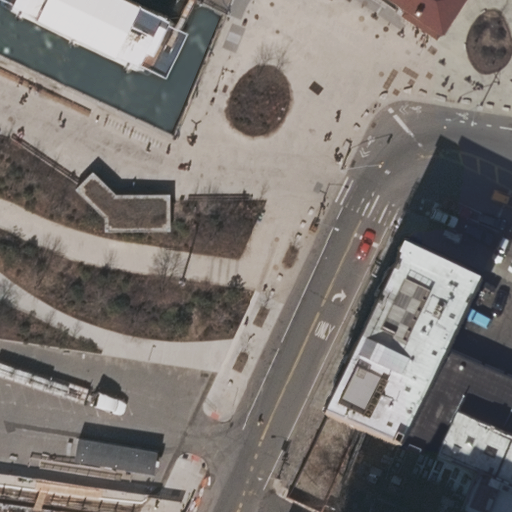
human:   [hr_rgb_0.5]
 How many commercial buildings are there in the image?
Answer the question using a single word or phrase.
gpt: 0

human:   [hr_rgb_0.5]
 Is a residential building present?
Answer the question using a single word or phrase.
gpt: yes

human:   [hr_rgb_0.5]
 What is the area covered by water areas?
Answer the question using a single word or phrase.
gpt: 772m2

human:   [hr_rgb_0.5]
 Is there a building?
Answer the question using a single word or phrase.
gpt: yes

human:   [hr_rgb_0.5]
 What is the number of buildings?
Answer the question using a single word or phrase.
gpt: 10

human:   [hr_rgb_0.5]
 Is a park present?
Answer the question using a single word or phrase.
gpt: yes

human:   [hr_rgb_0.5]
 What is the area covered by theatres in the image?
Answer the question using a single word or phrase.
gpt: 331m2

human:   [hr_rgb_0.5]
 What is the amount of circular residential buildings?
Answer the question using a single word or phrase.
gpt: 0

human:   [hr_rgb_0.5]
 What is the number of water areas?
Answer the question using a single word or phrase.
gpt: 1

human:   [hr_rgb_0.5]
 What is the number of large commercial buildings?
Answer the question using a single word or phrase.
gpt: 0

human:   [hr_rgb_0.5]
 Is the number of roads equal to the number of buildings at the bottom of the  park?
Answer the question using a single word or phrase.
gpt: no

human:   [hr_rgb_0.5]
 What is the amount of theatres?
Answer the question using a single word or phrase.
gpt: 1

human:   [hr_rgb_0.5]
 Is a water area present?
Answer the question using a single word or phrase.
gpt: yes

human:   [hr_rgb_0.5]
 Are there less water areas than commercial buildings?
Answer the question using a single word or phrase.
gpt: no

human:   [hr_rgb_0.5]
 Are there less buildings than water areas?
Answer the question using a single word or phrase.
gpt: no

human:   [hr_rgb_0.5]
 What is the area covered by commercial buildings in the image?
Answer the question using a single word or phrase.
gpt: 0m2

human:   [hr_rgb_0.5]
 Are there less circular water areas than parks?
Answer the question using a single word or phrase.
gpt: yes

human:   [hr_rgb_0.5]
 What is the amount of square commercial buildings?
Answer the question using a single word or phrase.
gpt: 0

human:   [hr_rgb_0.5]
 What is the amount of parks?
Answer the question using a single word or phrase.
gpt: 1

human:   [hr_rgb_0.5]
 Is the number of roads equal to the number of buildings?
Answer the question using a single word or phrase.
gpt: no

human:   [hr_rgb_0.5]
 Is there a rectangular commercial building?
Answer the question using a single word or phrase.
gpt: no

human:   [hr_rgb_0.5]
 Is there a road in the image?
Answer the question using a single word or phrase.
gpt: yes

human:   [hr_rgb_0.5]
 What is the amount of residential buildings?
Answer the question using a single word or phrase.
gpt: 10

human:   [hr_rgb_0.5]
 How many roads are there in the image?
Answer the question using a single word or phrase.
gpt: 11

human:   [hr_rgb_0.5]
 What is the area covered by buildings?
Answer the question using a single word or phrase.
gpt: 1622m2

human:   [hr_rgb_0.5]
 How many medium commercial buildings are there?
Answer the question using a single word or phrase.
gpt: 0

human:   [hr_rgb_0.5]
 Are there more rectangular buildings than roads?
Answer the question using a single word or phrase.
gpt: no

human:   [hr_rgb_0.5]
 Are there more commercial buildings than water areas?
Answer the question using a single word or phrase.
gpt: no

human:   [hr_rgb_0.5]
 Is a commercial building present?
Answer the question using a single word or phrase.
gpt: no

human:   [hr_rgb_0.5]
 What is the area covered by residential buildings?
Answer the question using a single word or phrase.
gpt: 1622m2

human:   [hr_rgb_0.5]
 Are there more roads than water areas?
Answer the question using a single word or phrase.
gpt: yes

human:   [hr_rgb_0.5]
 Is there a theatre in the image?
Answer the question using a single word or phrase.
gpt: yes

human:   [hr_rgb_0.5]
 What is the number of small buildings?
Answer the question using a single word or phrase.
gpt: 5

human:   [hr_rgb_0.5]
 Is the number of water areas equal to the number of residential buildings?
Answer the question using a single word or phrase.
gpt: no

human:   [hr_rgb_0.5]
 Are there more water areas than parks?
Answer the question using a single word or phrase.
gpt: no

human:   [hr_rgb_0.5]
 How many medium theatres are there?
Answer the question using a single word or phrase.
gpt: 1

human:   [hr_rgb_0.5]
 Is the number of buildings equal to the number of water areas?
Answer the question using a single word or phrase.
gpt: no

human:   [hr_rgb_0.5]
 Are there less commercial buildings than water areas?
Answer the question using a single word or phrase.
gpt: yes

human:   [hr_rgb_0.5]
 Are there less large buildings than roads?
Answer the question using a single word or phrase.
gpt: yes

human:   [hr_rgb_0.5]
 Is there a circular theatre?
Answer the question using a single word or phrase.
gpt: no

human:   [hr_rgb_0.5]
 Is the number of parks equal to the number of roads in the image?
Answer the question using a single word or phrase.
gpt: no

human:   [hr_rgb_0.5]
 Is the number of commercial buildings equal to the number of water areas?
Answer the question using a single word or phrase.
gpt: no

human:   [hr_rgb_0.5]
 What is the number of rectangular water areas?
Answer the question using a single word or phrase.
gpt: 1

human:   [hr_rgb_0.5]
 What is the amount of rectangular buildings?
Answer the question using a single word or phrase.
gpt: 7

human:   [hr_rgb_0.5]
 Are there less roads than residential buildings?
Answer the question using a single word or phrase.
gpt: no

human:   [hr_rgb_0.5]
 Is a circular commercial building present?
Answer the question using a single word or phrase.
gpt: no

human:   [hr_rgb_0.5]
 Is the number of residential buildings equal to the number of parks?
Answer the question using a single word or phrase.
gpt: no

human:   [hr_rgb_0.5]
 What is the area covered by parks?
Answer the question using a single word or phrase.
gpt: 43m2

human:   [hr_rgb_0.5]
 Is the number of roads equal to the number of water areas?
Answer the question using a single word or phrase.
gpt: no

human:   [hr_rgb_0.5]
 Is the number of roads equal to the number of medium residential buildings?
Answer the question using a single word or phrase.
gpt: no

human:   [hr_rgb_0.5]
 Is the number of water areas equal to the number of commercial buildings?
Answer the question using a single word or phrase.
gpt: no

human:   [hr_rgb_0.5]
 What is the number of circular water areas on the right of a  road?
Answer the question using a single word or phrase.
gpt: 0

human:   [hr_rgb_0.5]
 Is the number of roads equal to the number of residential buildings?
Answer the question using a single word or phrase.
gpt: no

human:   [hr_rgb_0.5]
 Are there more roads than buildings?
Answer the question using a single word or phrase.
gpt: yes

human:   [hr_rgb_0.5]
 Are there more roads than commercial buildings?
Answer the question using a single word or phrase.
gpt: yes

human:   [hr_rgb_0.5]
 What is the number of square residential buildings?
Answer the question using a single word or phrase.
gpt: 0

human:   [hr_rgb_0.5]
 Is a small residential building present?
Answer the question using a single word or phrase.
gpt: yes

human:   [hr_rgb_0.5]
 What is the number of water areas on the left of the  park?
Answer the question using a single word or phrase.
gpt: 0

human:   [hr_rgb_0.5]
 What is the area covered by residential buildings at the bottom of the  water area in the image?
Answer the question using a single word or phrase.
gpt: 1556m2

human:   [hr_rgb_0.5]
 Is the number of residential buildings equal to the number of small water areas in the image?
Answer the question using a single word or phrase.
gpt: no

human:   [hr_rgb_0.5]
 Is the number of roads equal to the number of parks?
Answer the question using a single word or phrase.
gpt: no

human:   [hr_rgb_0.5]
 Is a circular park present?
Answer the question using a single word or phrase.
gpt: no

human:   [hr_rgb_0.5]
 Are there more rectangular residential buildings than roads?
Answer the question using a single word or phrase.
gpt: no

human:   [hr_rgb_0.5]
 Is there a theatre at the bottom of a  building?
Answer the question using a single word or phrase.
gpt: no